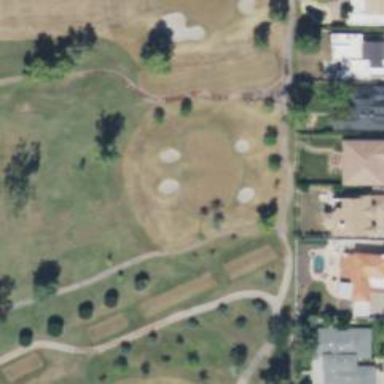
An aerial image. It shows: Area of rough grass used for golf.